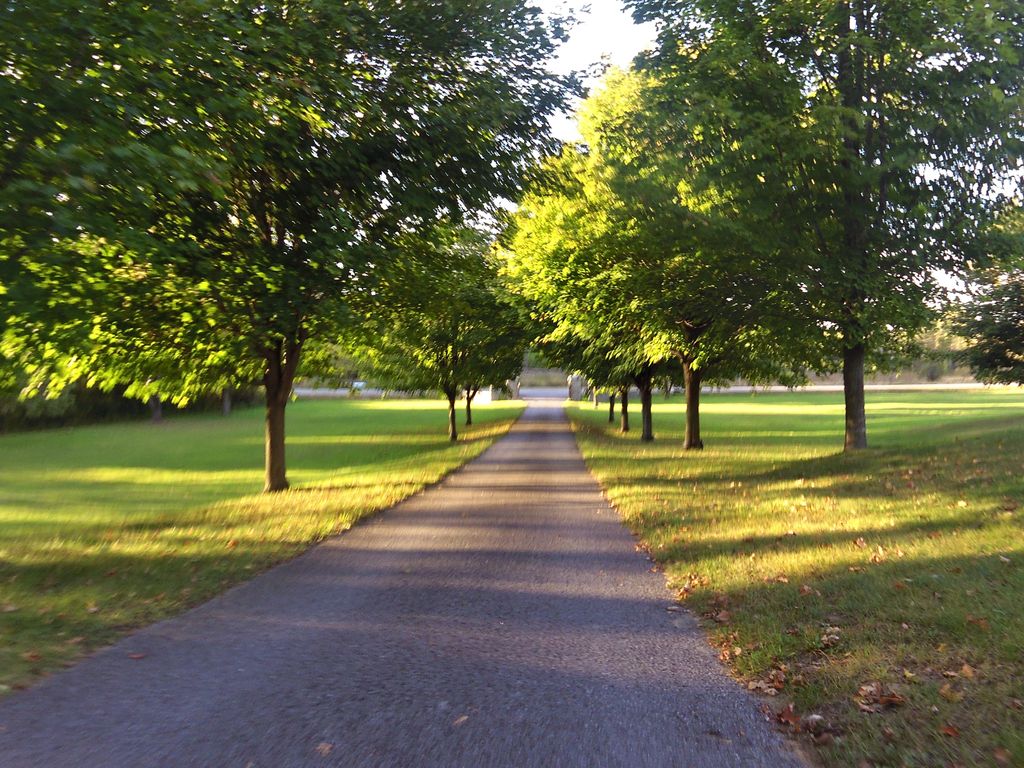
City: ottawa-gatineau